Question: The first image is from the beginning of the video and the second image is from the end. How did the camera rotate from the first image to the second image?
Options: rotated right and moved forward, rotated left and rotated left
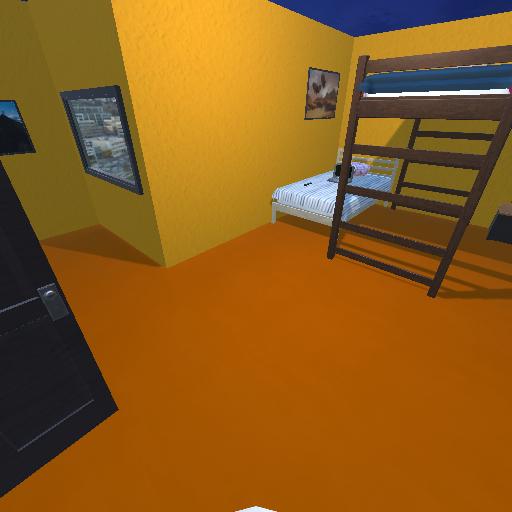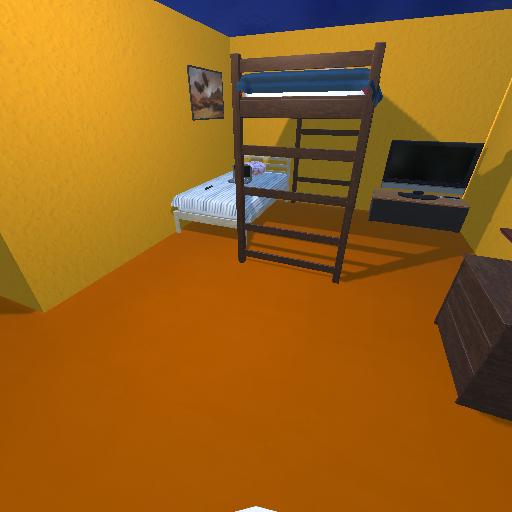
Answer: rotated right and moved forward